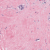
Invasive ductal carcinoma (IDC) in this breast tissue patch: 1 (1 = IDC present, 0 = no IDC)